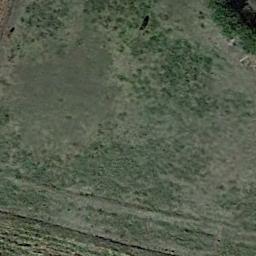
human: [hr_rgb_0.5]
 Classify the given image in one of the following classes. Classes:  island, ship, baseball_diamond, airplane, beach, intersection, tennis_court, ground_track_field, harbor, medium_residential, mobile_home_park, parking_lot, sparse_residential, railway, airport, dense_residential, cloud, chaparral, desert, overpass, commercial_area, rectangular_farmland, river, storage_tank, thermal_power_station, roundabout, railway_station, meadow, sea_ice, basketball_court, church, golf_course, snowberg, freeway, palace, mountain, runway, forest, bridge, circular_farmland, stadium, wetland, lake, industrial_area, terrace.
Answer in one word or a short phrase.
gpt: meadow